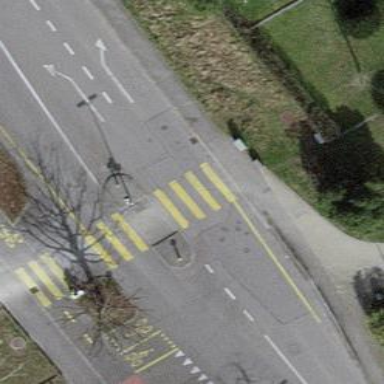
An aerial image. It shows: Uncontrolled crossing with central island on the road.